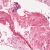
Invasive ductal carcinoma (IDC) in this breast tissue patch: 0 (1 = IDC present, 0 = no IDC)